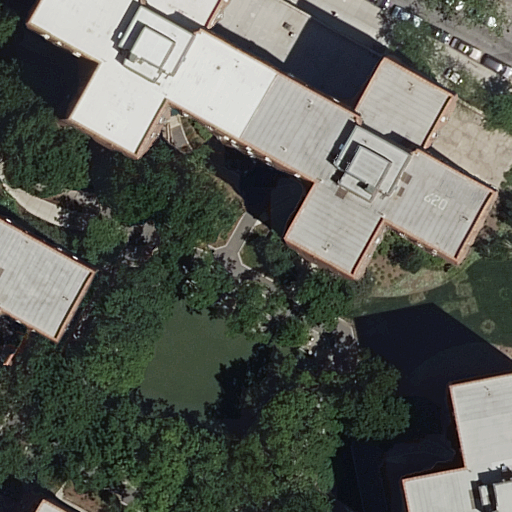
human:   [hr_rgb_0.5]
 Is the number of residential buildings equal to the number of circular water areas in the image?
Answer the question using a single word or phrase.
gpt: no

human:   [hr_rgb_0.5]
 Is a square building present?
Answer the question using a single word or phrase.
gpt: no

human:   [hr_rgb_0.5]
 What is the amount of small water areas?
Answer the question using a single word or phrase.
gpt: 0

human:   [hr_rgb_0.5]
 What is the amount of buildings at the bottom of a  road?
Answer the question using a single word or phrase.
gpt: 2

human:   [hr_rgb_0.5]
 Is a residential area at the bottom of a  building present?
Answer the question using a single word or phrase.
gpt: yes

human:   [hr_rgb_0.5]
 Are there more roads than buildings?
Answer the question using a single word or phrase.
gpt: yes

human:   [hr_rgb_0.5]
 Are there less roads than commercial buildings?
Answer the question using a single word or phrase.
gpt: no

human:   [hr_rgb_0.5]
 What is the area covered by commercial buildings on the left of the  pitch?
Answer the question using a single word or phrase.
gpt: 0m2

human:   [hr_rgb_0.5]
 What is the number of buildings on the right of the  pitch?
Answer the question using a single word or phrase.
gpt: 1

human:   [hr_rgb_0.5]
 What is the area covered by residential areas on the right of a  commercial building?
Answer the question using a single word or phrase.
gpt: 0m2

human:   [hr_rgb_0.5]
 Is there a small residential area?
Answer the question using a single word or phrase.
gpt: no

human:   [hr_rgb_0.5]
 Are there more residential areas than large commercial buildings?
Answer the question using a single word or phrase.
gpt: yes

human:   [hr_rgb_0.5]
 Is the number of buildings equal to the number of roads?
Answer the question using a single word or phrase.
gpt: no

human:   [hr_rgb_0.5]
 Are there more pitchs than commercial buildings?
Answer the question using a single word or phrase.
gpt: yes

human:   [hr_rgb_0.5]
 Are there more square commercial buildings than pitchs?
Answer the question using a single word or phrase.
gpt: no

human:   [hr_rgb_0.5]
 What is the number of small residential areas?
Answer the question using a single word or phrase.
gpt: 0

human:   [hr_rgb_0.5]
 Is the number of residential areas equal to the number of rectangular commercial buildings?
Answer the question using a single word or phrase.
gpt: no

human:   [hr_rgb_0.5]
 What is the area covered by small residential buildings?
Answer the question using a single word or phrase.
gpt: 0m2

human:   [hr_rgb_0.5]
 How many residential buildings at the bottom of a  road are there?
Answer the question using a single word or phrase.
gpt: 2

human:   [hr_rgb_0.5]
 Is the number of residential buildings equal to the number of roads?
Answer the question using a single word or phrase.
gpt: no

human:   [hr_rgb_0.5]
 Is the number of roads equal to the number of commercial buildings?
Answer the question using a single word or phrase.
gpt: no

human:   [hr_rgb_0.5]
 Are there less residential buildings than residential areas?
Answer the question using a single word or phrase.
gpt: no

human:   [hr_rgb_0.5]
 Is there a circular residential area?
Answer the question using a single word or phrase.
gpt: no

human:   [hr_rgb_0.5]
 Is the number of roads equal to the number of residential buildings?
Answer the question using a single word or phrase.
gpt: no

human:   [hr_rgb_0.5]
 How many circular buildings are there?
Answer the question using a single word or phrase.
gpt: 0

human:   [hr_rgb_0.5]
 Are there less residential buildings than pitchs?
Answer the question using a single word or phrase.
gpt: no

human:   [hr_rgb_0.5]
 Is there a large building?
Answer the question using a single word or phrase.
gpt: yes

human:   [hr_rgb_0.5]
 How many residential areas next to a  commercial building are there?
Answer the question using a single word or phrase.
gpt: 0

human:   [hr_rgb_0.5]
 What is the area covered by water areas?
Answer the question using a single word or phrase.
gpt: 0m2

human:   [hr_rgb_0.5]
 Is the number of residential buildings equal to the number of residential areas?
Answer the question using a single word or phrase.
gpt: no

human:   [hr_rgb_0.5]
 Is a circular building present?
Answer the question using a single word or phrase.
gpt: no

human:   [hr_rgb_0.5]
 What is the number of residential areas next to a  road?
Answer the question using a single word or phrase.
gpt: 1

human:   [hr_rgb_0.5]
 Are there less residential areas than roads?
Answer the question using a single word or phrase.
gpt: yes

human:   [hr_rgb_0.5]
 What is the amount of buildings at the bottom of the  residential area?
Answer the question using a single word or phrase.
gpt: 0

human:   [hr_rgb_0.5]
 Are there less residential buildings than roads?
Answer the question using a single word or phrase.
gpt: yes

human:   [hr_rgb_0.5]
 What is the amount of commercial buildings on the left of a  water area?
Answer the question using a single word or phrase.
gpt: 0